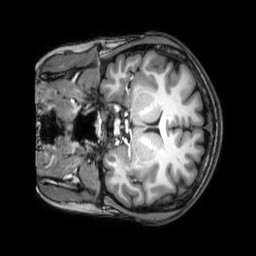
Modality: T1w
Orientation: coronal
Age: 26
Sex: female
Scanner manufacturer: philips
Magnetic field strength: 3 T
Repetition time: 0.008113 s
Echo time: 0.003709 s